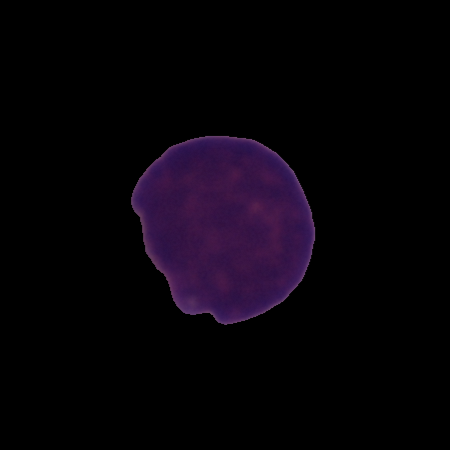
Label: cancer